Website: apple
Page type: customer-info-address
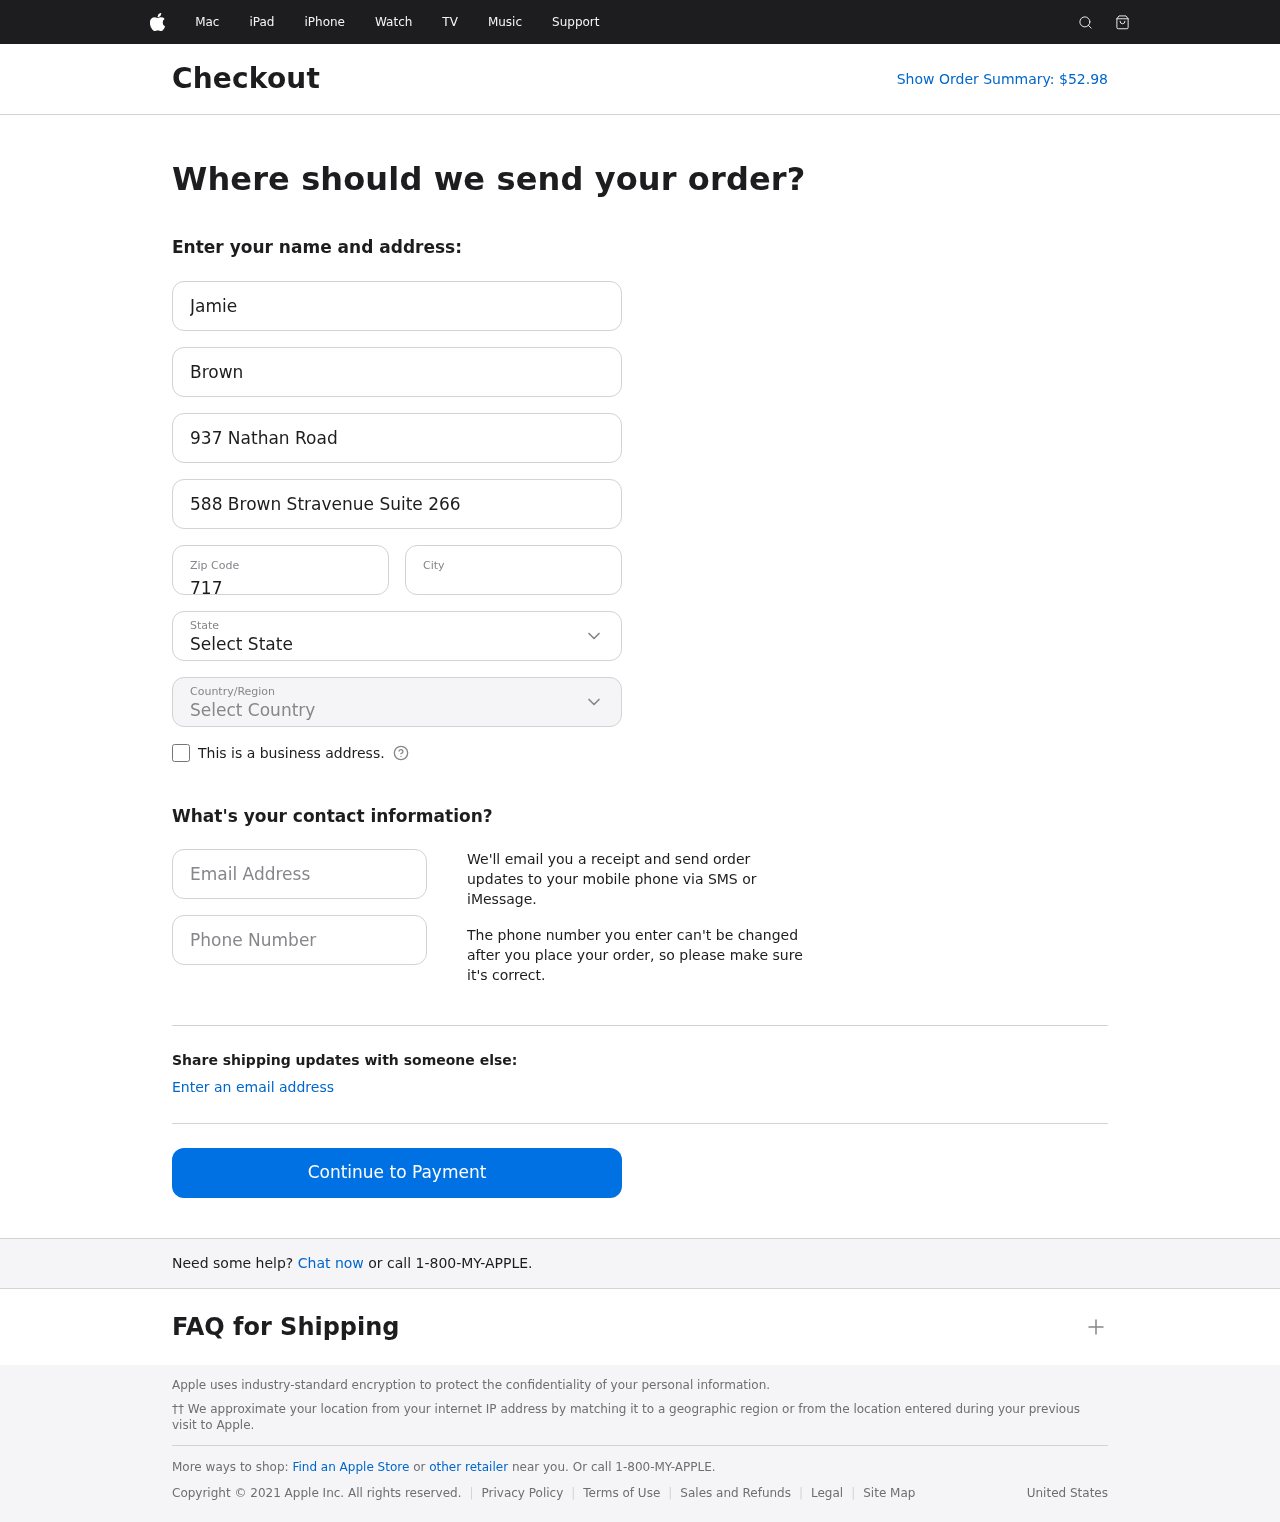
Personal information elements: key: PII_CITY
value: North Sara
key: PII_COUNTRY
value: United States
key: PII_EMAIL
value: jbrown@hotmail.com
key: PII_FIRSTNAME
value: Jamie
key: PII_LASTNAME
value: Brown
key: PII_PHONE
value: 6666980276
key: PII_POSTCODE
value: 71732
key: PII_STATE
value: MP
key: PII_STREET
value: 937 Nathan Road
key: PII_STREET2
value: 588 Brown Stravenue Suite 266
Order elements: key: ORDER_TOTAL
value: Show Order Summary: $52.98